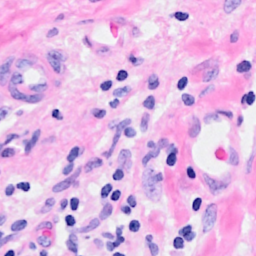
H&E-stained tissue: Breast